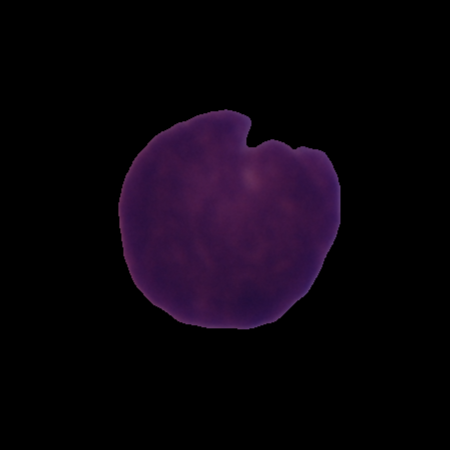
Label: cancer